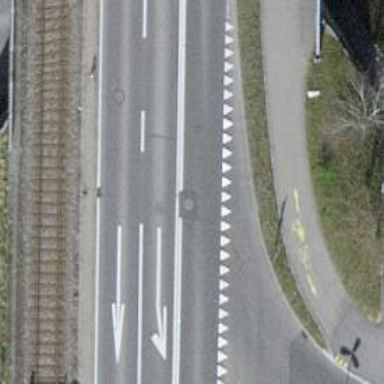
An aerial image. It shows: Asphalt road with primary highway designation. There is cycle track on the right side.